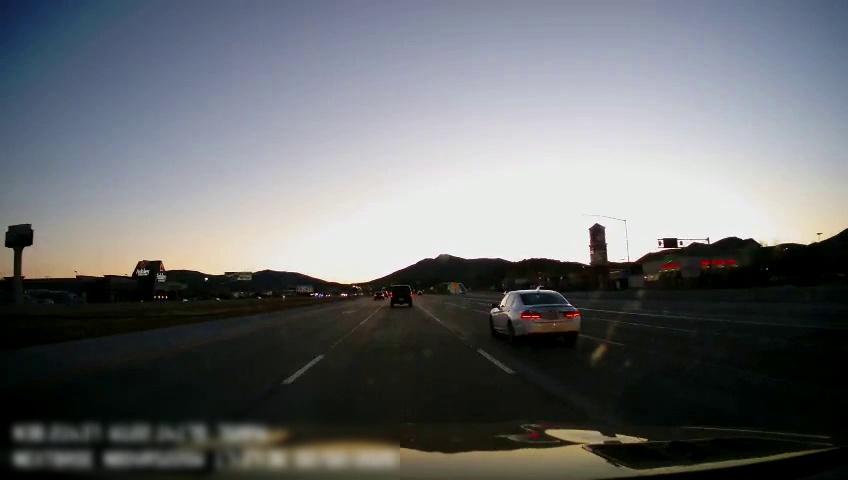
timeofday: Dusk/Dawn/Twilight
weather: Sunny
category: Drivable Space
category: Vehicles | Car
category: Vehicles | Car
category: Vehicles | SUV
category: Vehicles | Car
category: Lanes | Alternate Lane
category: Lanes | Current Lane
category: Lanes | Current Lane
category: Lanes | Alternate Lane
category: Lanes | Alternate Lane
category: Lanes | Alternate Lane